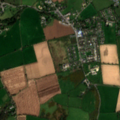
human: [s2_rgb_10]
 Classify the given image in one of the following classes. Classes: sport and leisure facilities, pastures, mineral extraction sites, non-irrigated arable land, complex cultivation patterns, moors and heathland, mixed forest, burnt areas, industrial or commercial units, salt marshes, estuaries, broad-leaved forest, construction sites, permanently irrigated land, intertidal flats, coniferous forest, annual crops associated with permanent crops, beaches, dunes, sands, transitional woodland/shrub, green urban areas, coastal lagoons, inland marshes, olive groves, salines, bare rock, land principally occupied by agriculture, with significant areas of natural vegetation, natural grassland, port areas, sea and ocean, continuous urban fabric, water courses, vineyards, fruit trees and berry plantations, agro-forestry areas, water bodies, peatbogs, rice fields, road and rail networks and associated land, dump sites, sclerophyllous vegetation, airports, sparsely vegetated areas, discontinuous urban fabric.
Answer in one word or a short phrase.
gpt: discontinuous urban fabric, non-irrigated arable land, pastures, complex cultivation patterns, broad-leaved forest